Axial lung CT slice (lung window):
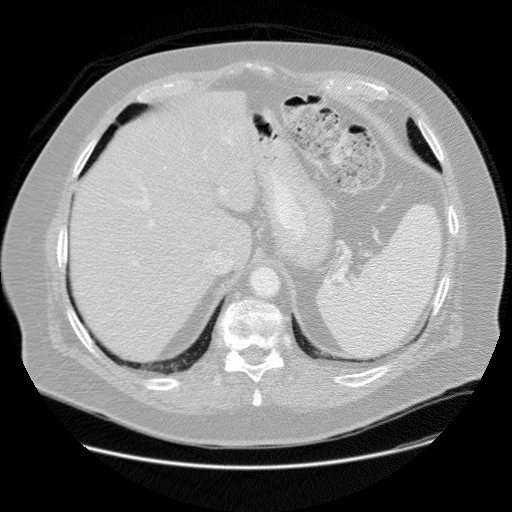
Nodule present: no